Interaction volume radius: 10 \u00c5
Interaction volume height: 30 \u00c5
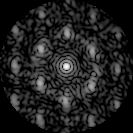
Disorder parameter: 0.5922